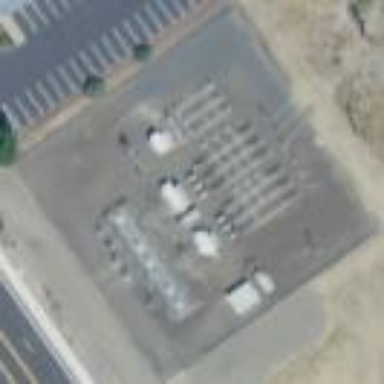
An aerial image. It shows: There is distribution substation enclosed by fence.